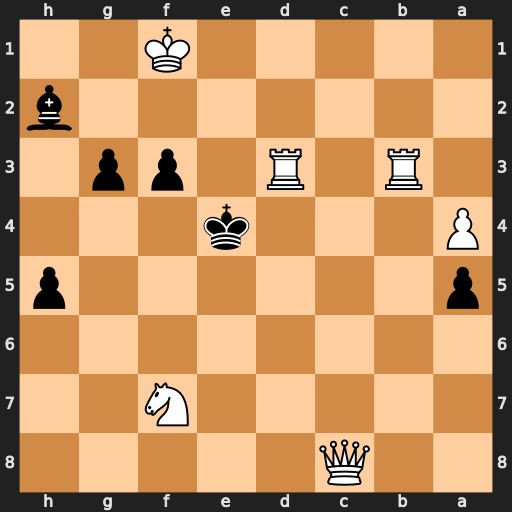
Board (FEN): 2Q5/5N2/8/p6p/P3k3/1R1R1pp1/7b/5K2
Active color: b
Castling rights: -
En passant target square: -
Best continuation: g2+ Ke1 g1=Q+ Kd2 Bf4+ Re3+ Bxe3+ Rxe3+ Qxe3+